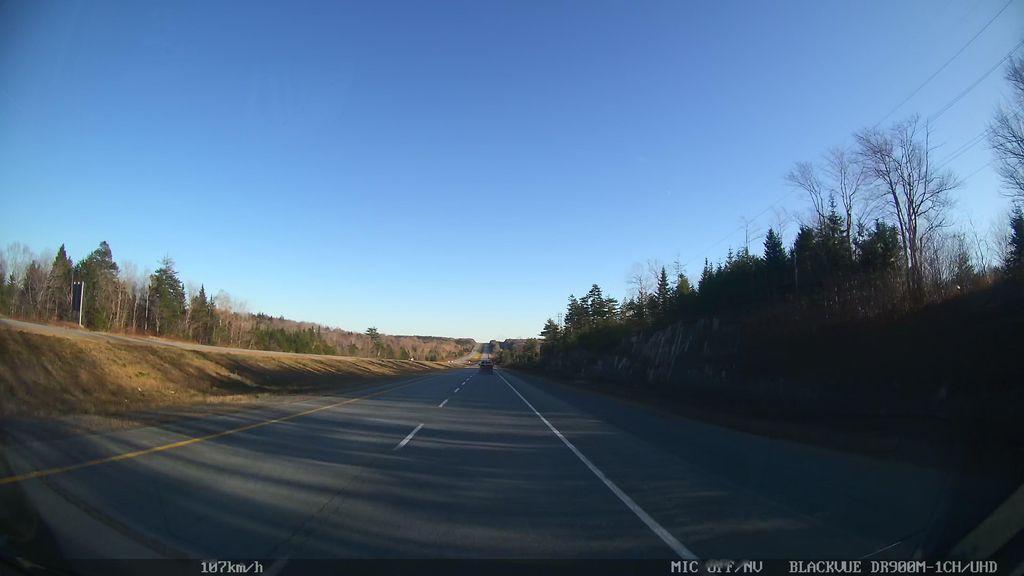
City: halifax